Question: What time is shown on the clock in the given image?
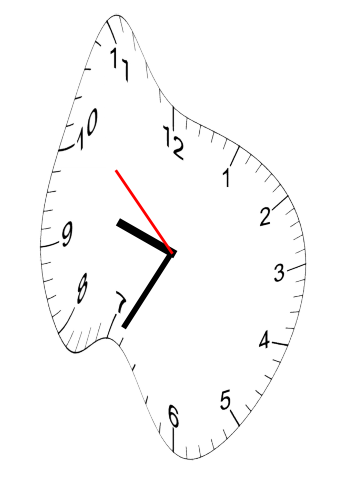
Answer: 09:34:52